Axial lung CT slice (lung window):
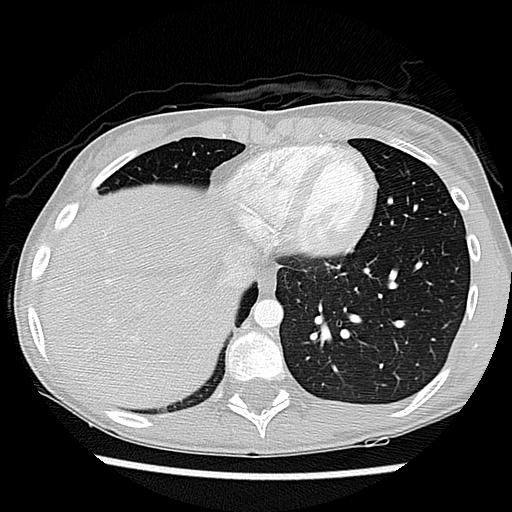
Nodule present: no